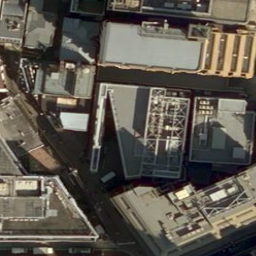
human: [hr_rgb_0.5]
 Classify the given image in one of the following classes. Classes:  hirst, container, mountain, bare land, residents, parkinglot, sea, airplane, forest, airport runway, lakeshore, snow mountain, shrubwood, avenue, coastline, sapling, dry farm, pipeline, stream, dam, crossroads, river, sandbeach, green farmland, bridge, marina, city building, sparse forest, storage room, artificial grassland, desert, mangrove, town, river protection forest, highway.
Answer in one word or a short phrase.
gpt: city building